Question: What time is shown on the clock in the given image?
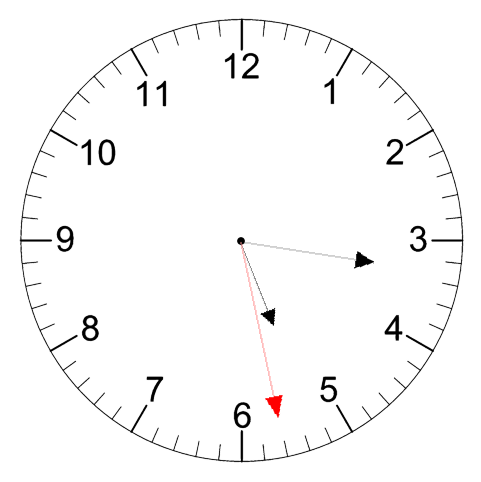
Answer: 05:16:28